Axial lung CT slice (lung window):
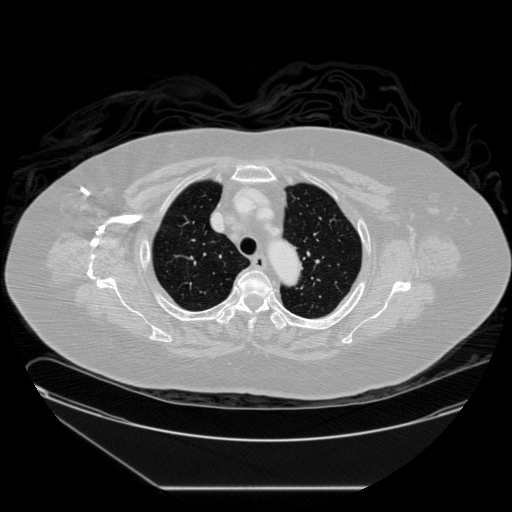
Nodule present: no